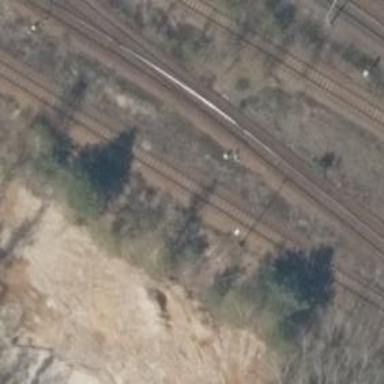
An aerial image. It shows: Railway switch.